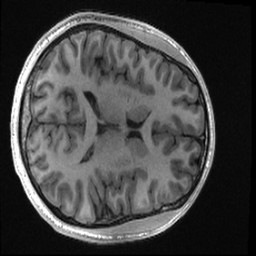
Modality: T1w
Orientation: axial
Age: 18
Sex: male